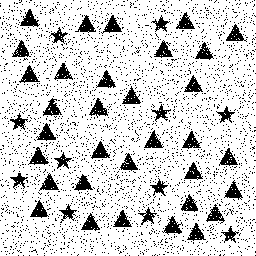
Squares: 0
Triangles: 33
Stars: 11
Total shapes: 44